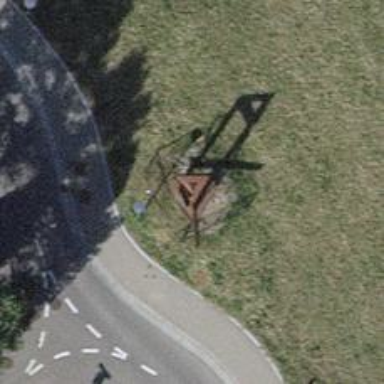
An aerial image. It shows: Historic memorial.